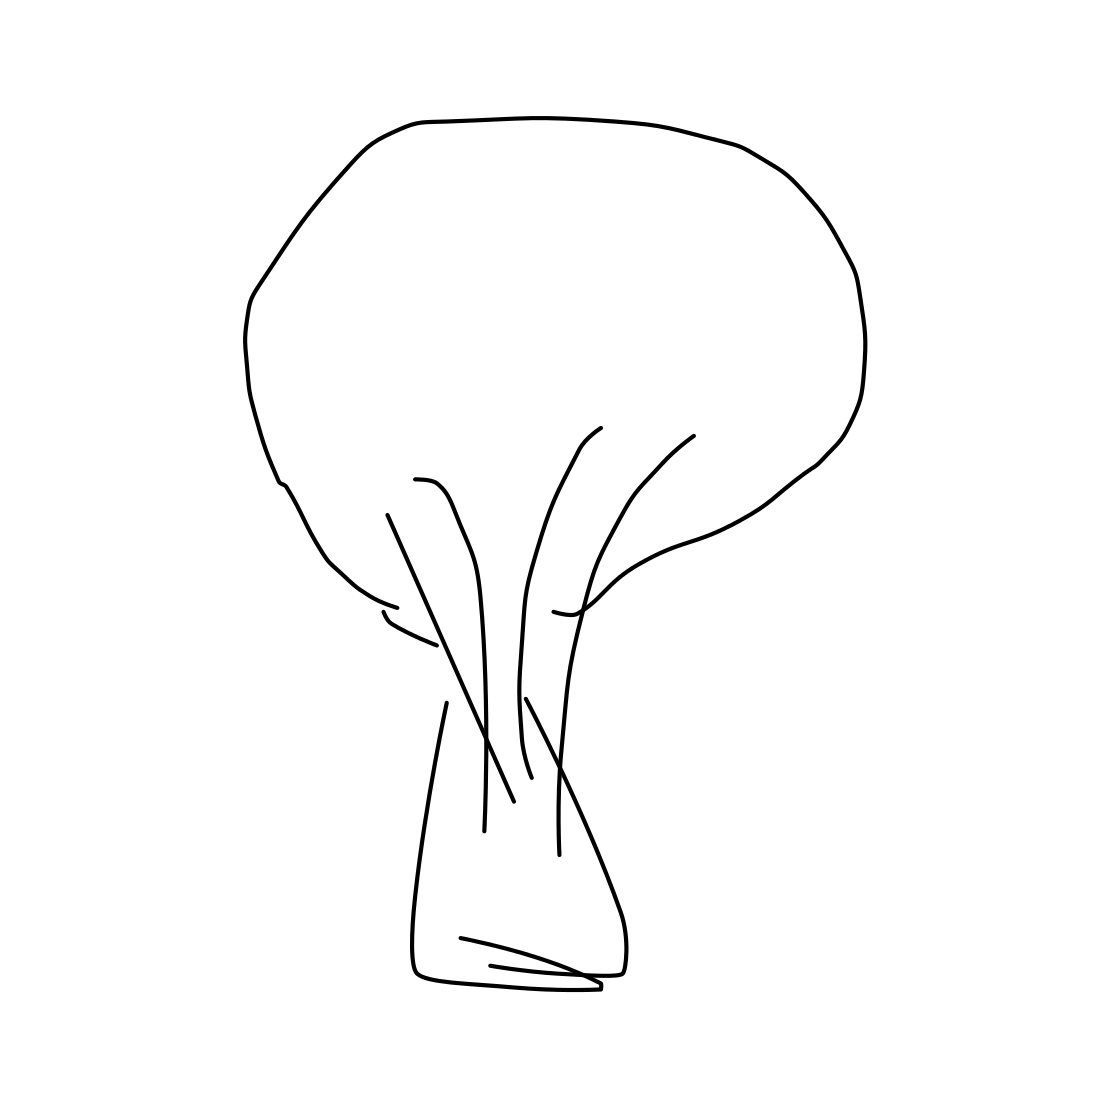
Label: hot air balloon